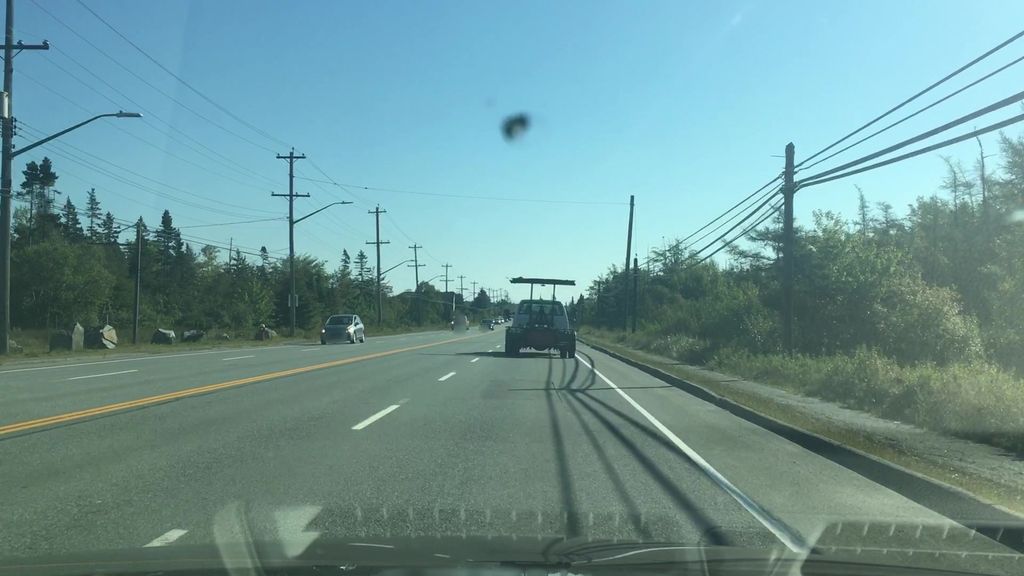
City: halifax